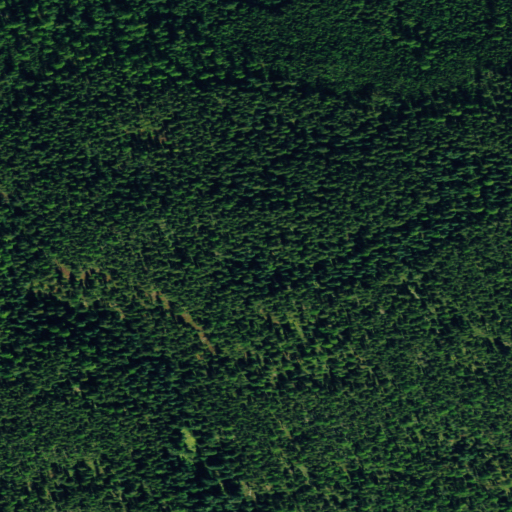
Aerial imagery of ridge(s) in Montana named Logging Ridge containing evergreen forest and shrub